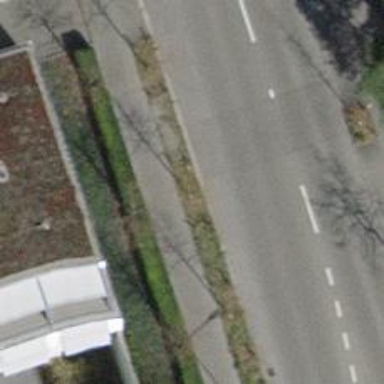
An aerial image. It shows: Avenue lined with trees.